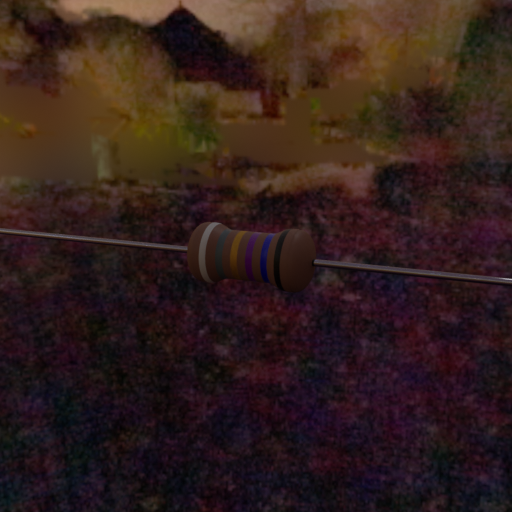
Resistor colour bands (in order): white, gray, gold, violet, blue, black